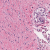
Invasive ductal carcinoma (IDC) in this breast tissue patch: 0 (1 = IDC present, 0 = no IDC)